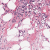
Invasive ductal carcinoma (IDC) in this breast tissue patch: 1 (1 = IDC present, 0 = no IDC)